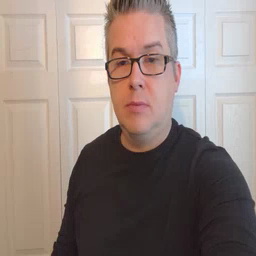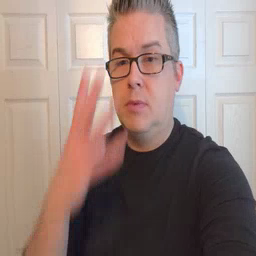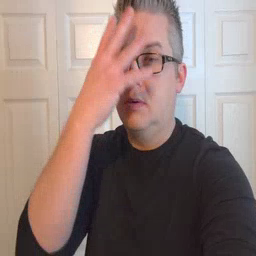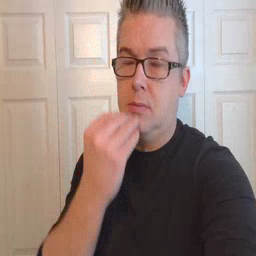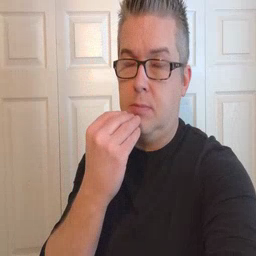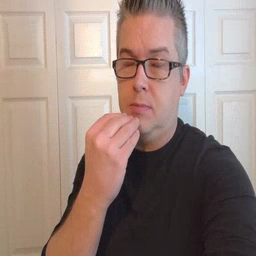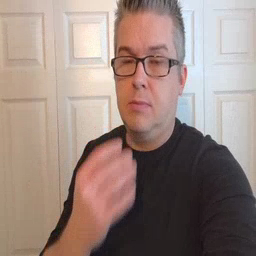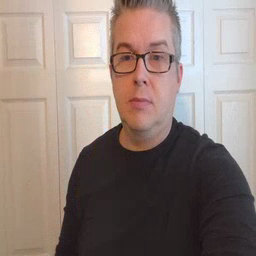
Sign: sleep